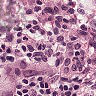
Metastatic tissue present: no